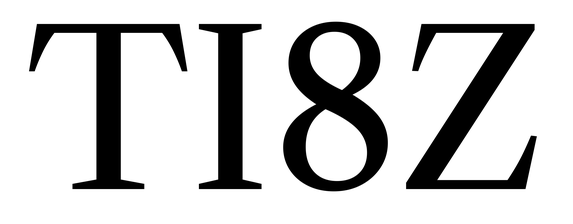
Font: LibreCaslonText_Regular